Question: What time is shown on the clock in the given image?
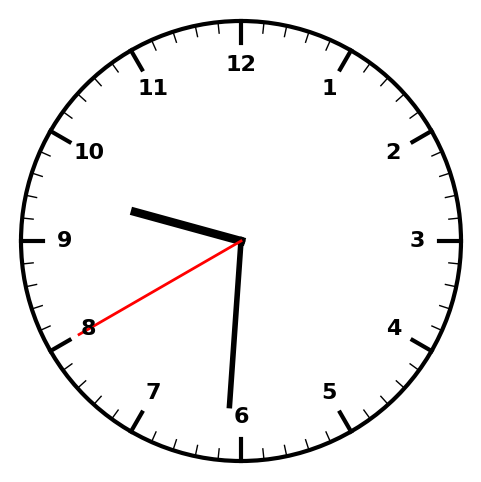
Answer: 09:30:40